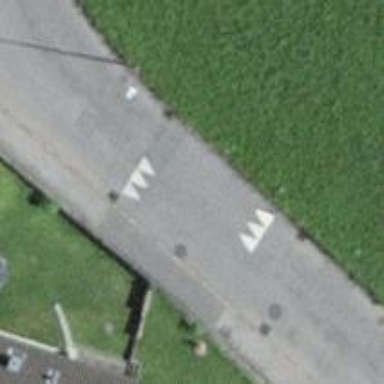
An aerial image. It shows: Traffic calming table.